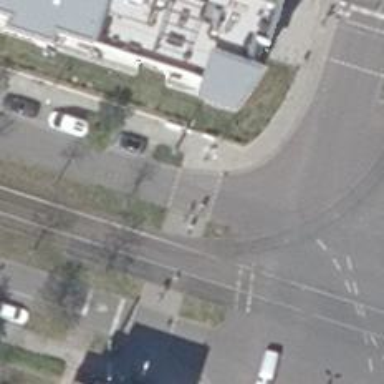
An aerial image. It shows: Crossing with traffic signals.